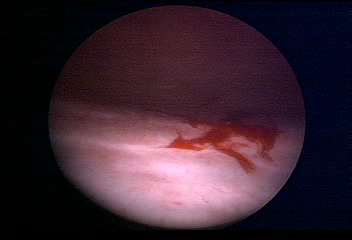
Modality: WLC
Class: Normal mucosa
Bladder cancer association: No